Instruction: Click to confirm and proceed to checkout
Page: seats
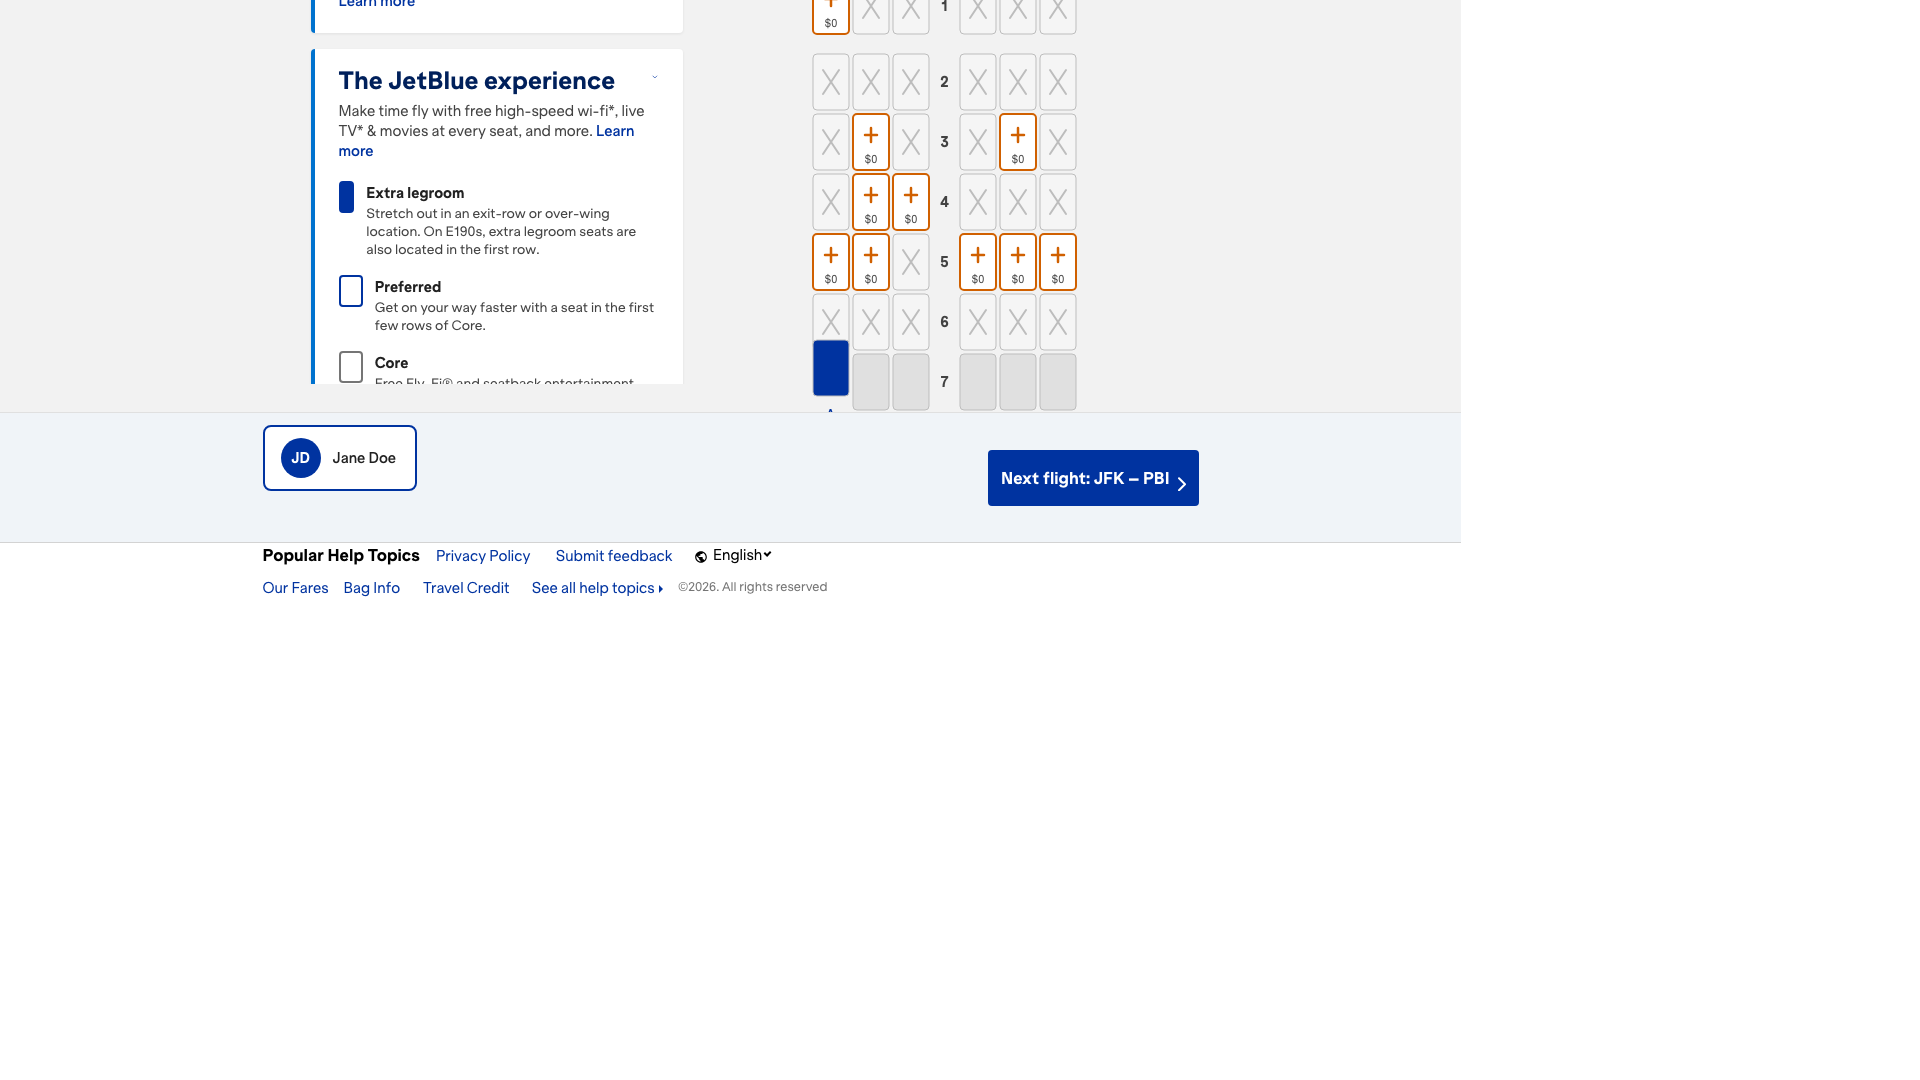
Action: click